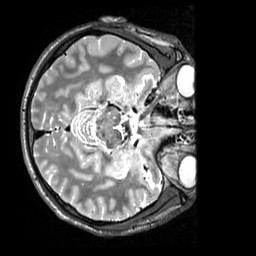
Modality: T2w
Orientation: axial
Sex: male
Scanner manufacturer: siemens
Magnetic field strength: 3 T
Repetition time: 3.2 s
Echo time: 0.409 s